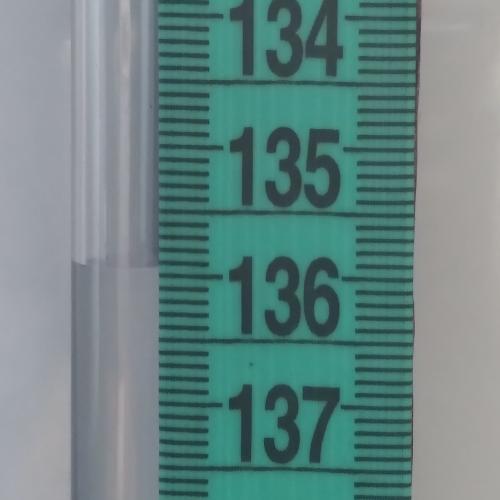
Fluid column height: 135.9 cm